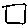
Label: square